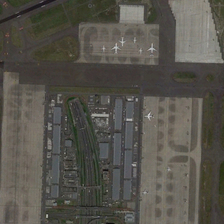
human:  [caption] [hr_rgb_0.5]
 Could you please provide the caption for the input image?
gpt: some white planes are in an airport .

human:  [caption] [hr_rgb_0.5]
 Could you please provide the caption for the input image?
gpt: some white planes are in an airport .

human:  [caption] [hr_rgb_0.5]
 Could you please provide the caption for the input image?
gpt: some white planes are in an airport .

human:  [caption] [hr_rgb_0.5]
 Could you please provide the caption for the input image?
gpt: some white planes are in an airport .

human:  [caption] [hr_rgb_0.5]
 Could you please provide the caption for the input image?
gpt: some white planes are in an airport .